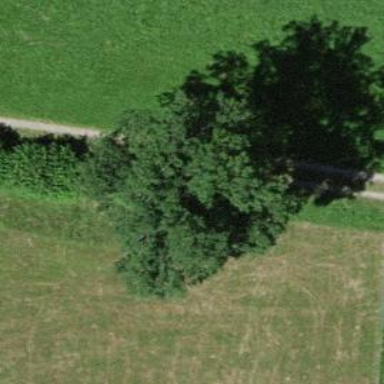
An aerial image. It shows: Hedge acting as barrier.